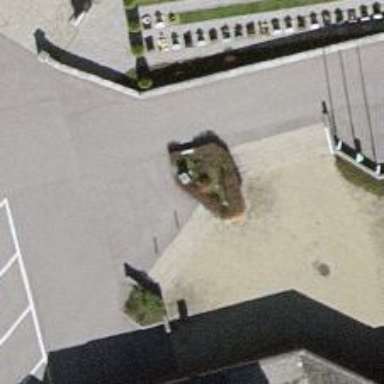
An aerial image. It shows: Bicycle parking area.